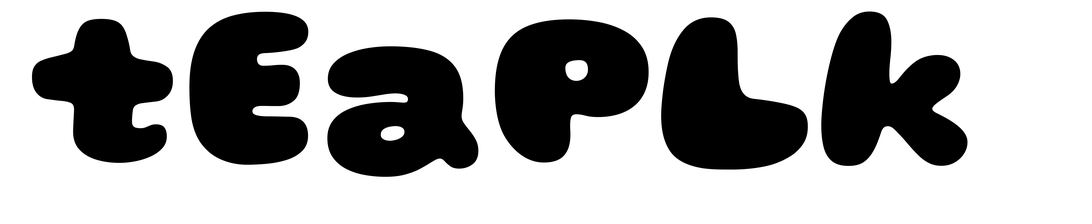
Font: Gluten_Black